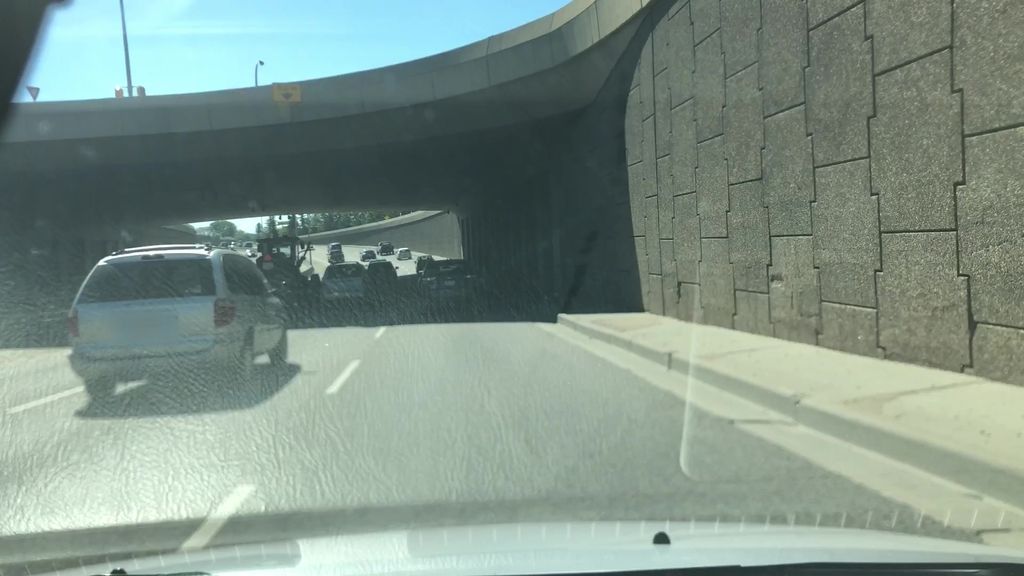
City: edmonton